Interaction volume radius: 5 \u00c5
Interaction volume height: 20 \u00c5
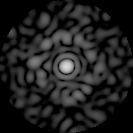
Disorder parameter: 0.8487